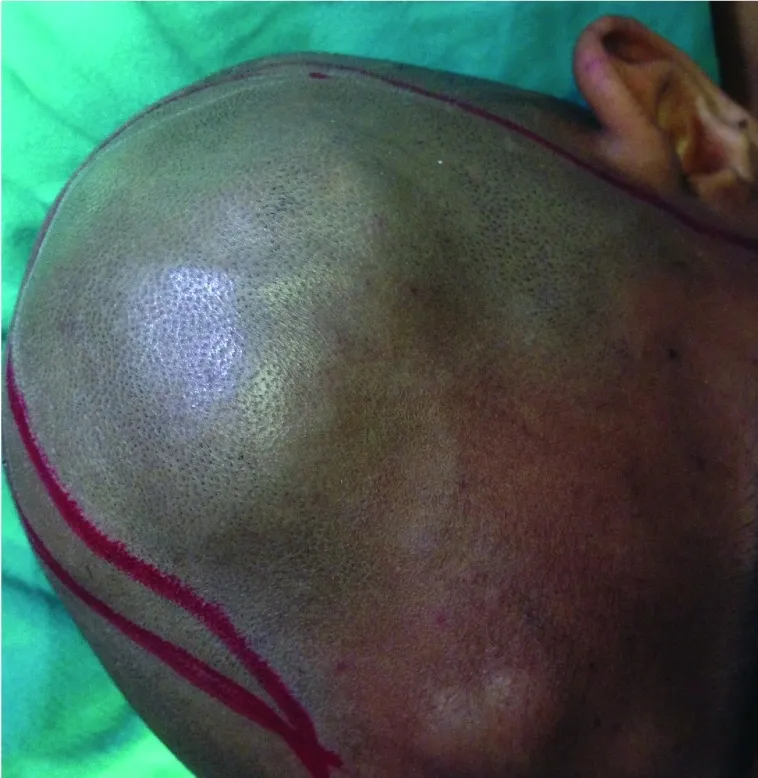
Preoperative image showing frontal and parietal swellings.
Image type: medical_photograph (oral_photograph)